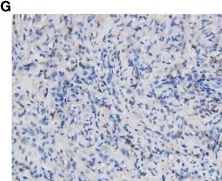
Histopathological staining of the puncture biopsy specimen from the upper lobe of the right lung showed the following results: PCK(-), EMA(focal+), Vim(+), Ki67(+, 60%), S-100(-), CD35(-), CD21(-), CD23(-), CD(scattered+), CD20(-), CK5/6(-), P63(-), CD56(scattered+), Syn(-), P40(-), CK7(-), Napsin A(-), TTF-1(-), ALK(-), AR(focal +), CD30(-), CK8/18(-), Mum-1(-), MyoD1(-), SATB2(+), PD-L1(+, TPS = 80%), CD8(+), CD4(+), CD25(+), Foxp3(-). (G) CD4.
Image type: pathology (immunostaining)